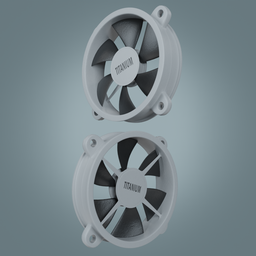
Label: mechanical